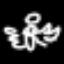
Label: angel